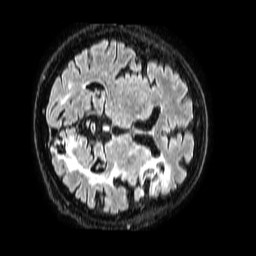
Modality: FLAIR
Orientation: axial
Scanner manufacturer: philips
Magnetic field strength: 1.5 T
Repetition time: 4.8 s
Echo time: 0.3 s